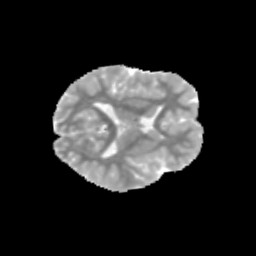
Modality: MD
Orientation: axial
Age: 10
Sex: male
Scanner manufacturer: siemens
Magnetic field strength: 3 T
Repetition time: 3.8 s
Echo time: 0.07 s